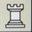
Piece: wR